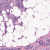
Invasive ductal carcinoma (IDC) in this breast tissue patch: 1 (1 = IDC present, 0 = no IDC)